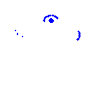
Particle: kaon